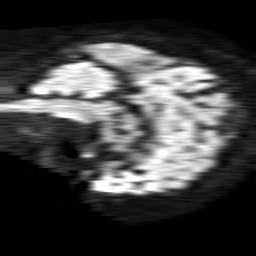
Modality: TRACE
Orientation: sagittal
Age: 38
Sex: female
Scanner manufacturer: philips
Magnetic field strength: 1.5 T
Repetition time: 4.6 s
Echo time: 0.08631 s